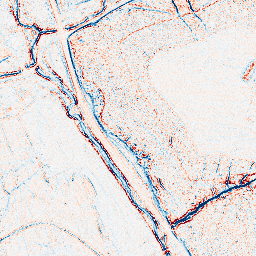
Category: edge_preserving
Decomposition family: bilateral
Decomposition parameters: d: 5
sigma_color: 50
sigma_space: 75
Upsampling method: quadratic
Upsampling parameters: scale: 4
Upsampling scale: 4